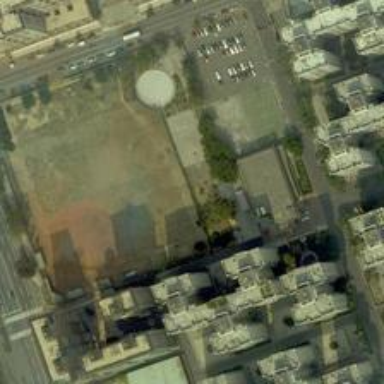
The structure of each building in this district is the same, with parking lot and green space downstairs .